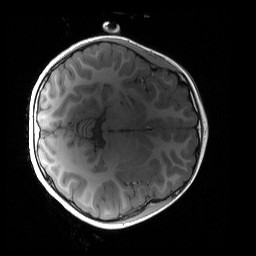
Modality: T1w
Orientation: axial
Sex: female
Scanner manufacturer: siemens
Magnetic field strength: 3 T
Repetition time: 1.9 s
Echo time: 0.00243 s